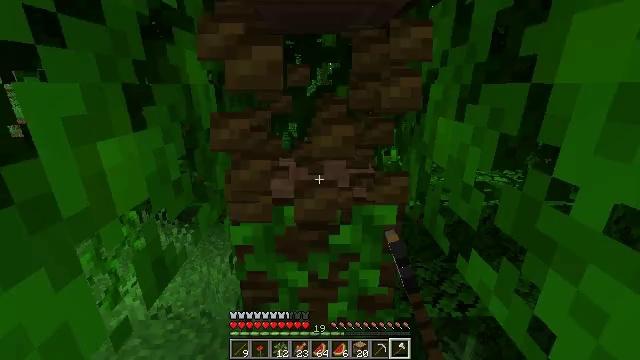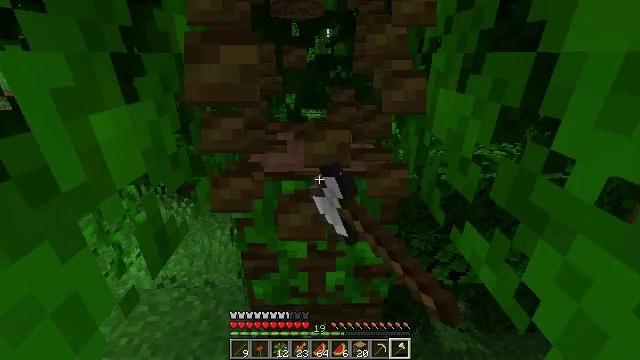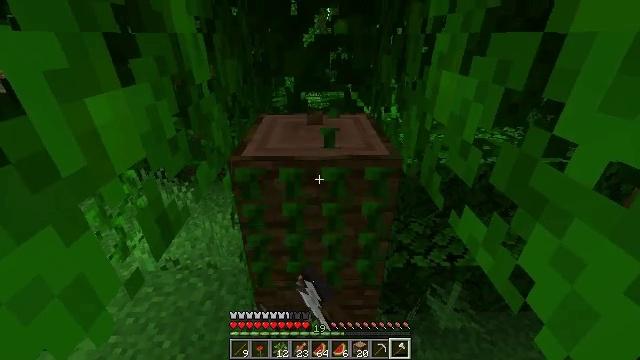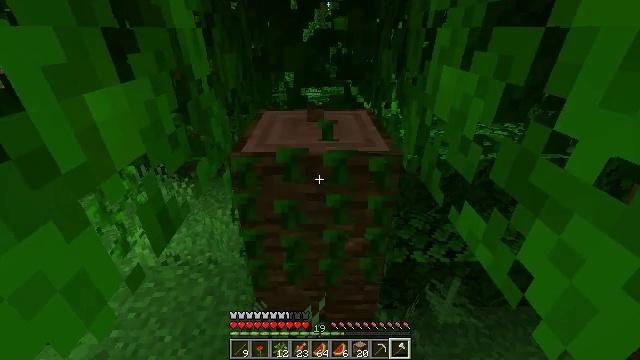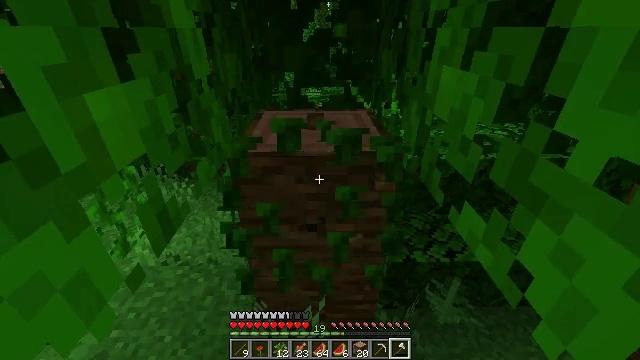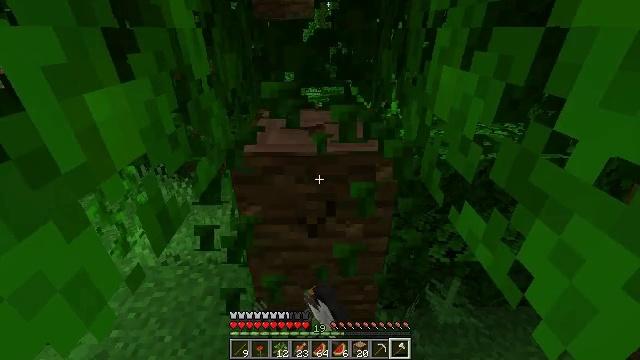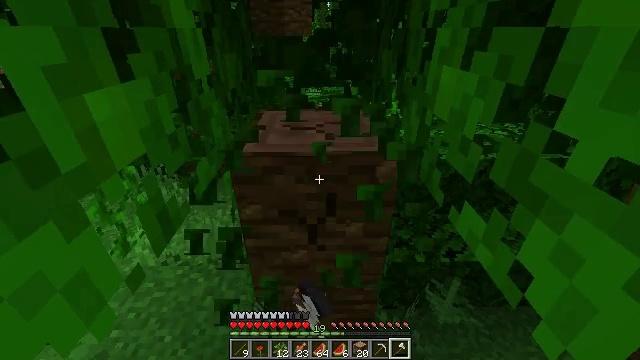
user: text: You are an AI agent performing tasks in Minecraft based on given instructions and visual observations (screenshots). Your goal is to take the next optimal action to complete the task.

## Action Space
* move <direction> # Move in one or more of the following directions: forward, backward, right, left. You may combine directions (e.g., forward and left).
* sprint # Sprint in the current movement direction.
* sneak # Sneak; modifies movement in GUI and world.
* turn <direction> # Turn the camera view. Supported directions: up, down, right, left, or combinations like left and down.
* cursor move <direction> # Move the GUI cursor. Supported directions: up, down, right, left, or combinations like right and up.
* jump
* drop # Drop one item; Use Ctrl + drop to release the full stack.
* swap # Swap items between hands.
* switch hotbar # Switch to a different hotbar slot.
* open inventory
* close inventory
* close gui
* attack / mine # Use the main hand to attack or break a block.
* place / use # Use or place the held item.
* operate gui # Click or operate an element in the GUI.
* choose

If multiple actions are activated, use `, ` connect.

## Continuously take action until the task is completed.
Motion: motion action
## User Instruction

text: Harvest vines off the surface.
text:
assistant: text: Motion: turn down, attack / mine
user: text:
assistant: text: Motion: turn down, attack / mine
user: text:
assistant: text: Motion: attack / mine
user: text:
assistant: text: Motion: attack / mine
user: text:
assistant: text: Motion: attack / mine
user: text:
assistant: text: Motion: attack / mine
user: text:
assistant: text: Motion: attack / mine